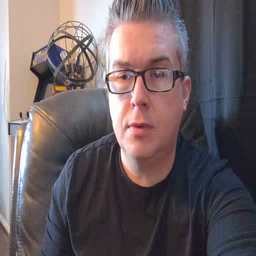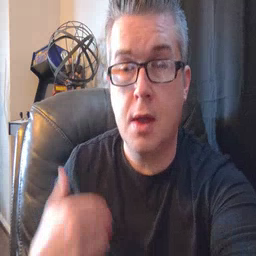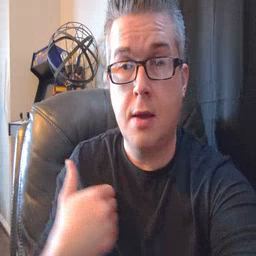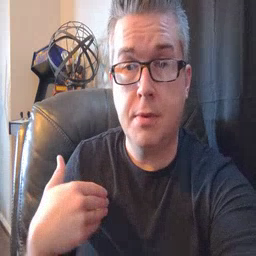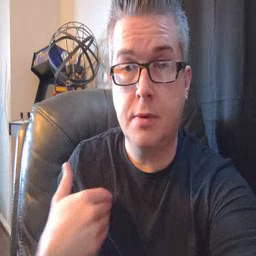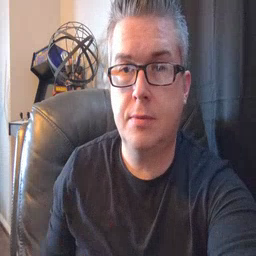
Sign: animal